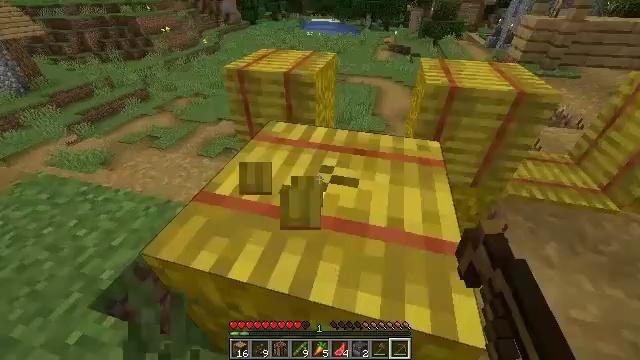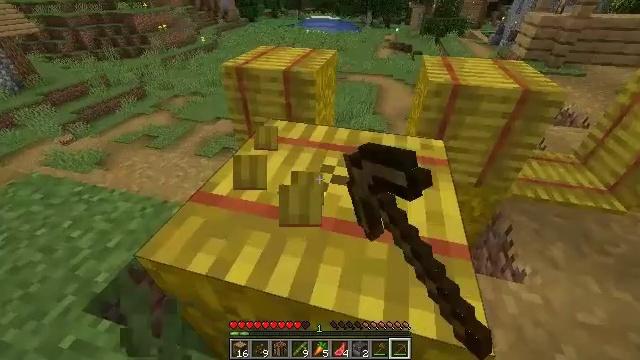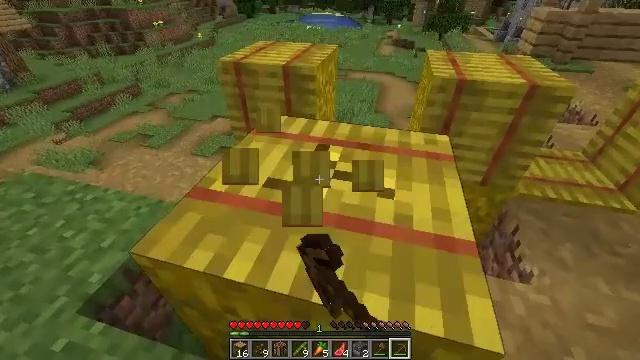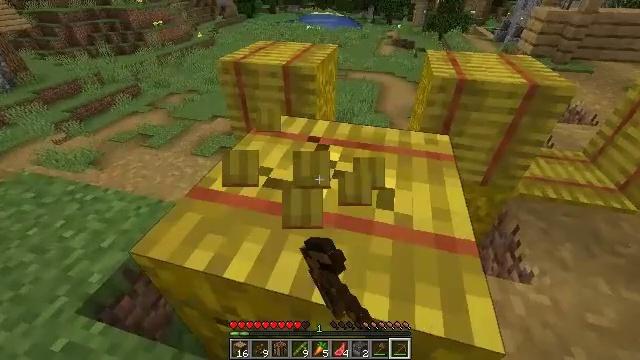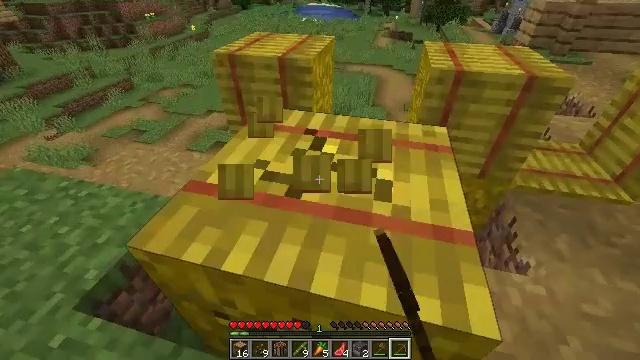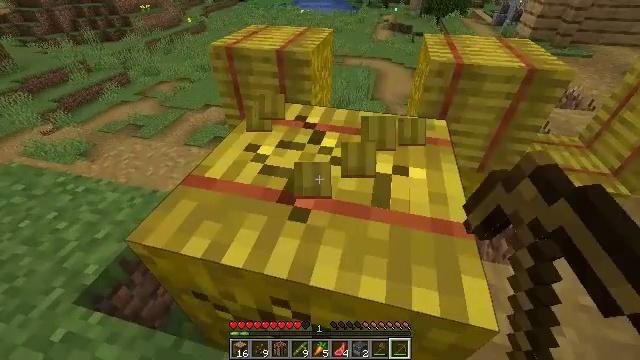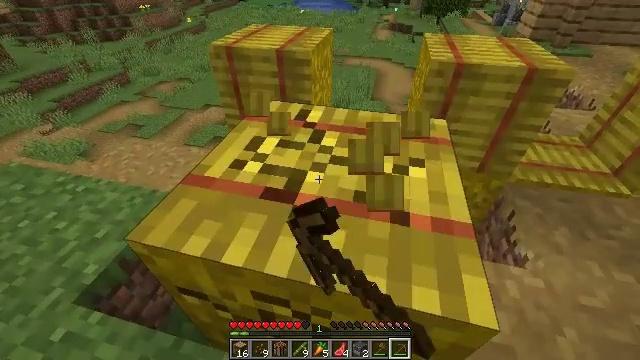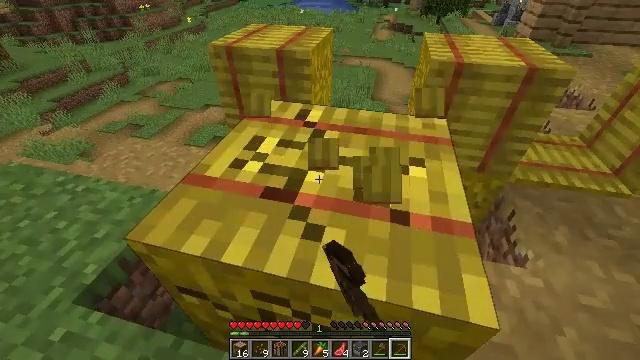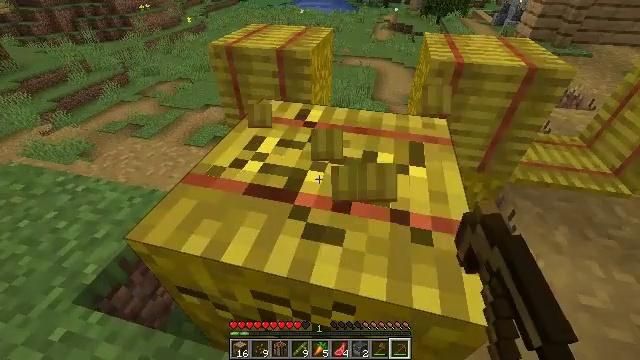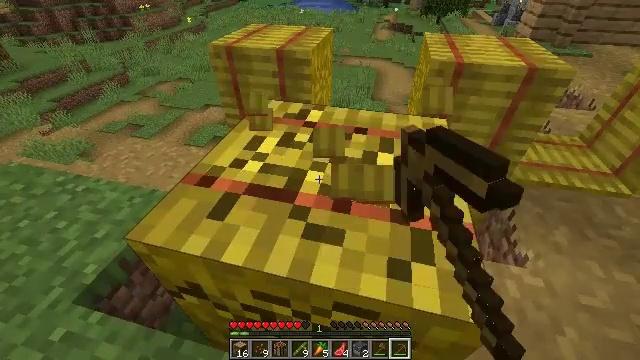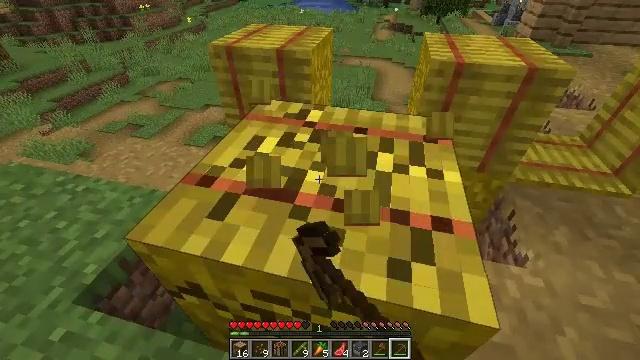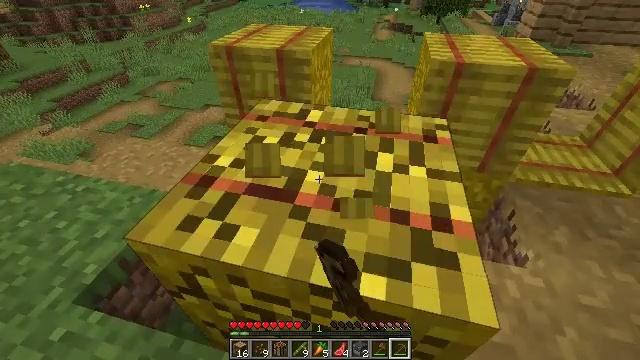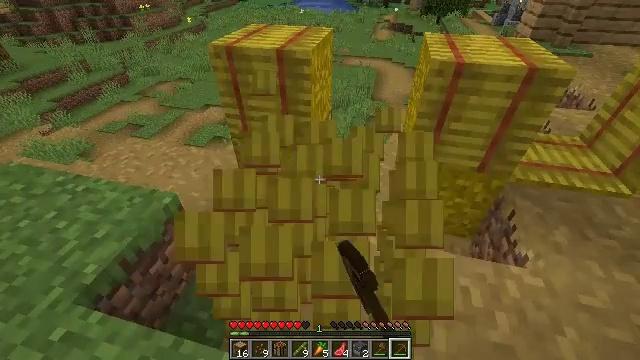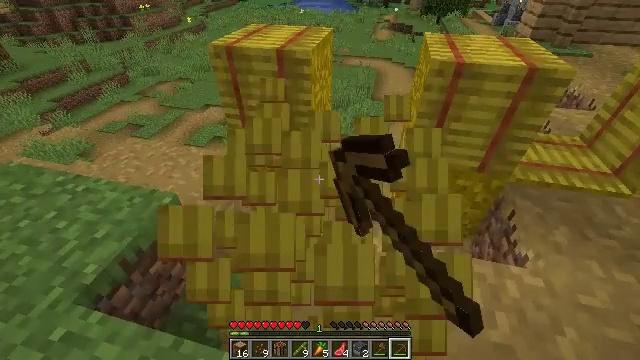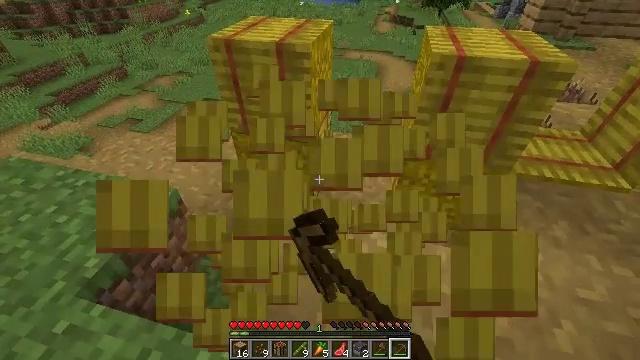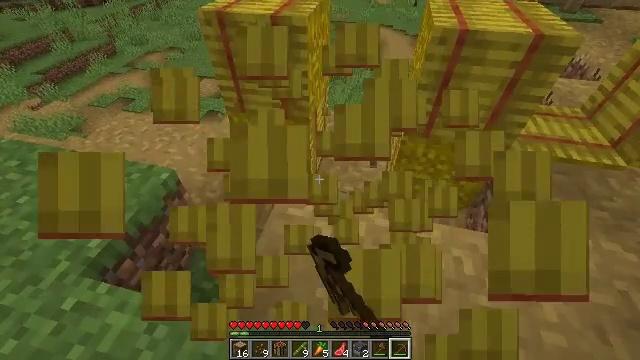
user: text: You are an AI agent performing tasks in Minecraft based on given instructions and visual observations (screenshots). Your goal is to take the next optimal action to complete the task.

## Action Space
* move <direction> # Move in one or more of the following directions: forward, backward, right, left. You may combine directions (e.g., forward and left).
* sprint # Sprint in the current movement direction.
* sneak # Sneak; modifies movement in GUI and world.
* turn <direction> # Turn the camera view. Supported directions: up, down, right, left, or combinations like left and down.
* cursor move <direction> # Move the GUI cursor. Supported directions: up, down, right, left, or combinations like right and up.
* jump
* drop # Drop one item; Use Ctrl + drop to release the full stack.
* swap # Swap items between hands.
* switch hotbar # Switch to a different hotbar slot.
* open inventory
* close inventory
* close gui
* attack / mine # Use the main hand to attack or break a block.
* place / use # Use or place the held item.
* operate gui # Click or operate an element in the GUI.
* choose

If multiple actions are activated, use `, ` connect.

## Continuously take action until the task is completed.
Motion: motion action
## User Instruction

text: Collect a hay block for crafting.
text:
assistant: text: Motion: attack / mine
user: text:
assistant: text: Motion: attack / mine
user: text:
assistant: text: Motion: attack / mine
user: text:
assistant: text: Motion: turn down, attack / mine
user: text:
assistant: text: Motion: turn down, attack / mine
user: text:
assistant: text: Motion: attack / mine
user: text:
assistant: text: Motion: attack / mine
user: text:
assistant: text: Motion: attack / mine
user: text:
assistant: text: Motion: attack / mine
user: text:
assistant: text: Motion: attack / mine
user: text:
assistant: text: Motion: attack / mine
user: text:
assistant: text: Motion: attack / mine
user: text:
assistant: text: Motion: attack / mine
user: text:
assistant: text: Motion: turn down, attack / mine
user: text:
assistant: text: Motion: turn down, attack / mine
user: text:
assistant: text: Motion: turn right and down, attack / mine
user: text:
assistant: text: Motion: attack / mine
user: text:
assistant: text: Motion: turn right, attack / mine
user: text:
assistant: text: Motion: turn right and down, attack / mine
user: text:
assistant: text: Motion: turn right and down, attack / mine
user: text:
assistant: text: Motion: attack / mine
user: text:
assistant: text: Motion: attack / mine
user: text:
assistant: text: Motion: attack / mine
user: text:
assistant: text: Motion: attack / mine
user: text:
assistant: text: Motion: turn up, attack / mine
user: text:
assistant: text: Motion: turn right and up, attack / mine
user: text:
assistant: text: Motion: turn right and up, attack / mine
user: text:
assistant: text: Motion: turn up, attack / mine
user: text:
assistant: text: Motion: attack / mine
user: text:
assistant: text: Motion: move forward, attack / mine